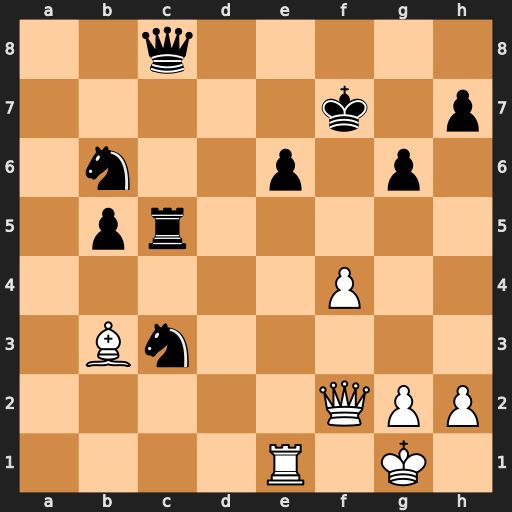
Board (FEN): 2q5/5k1p/1n2p1p1/1pr5/5P2/1Bn5/5QPP/4R1K1
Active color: w
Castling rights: -
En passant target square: -
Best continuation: Bxe6+ Qxe6 Rxe6 Kxe6 Qxc5